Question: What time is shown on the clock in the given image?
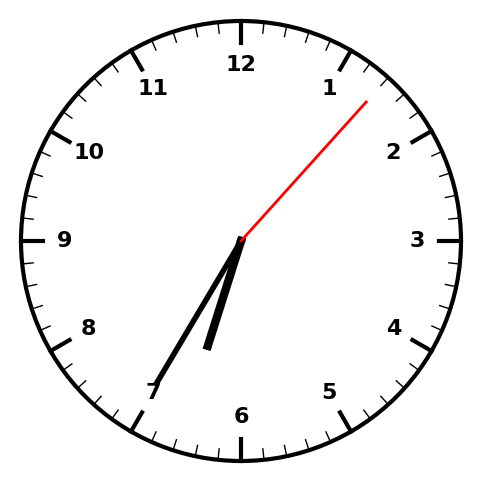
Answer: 06:35:07